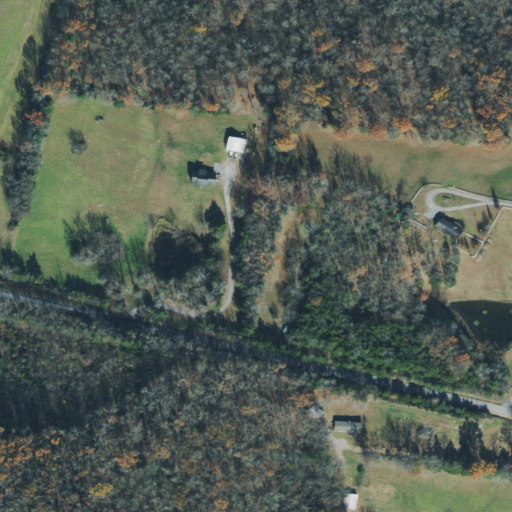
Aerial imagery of mountain in Tennessee named Sugarcamp Hill containing deciduous forest, pasture, mixed forest, open development, and low intensity development